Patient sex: F
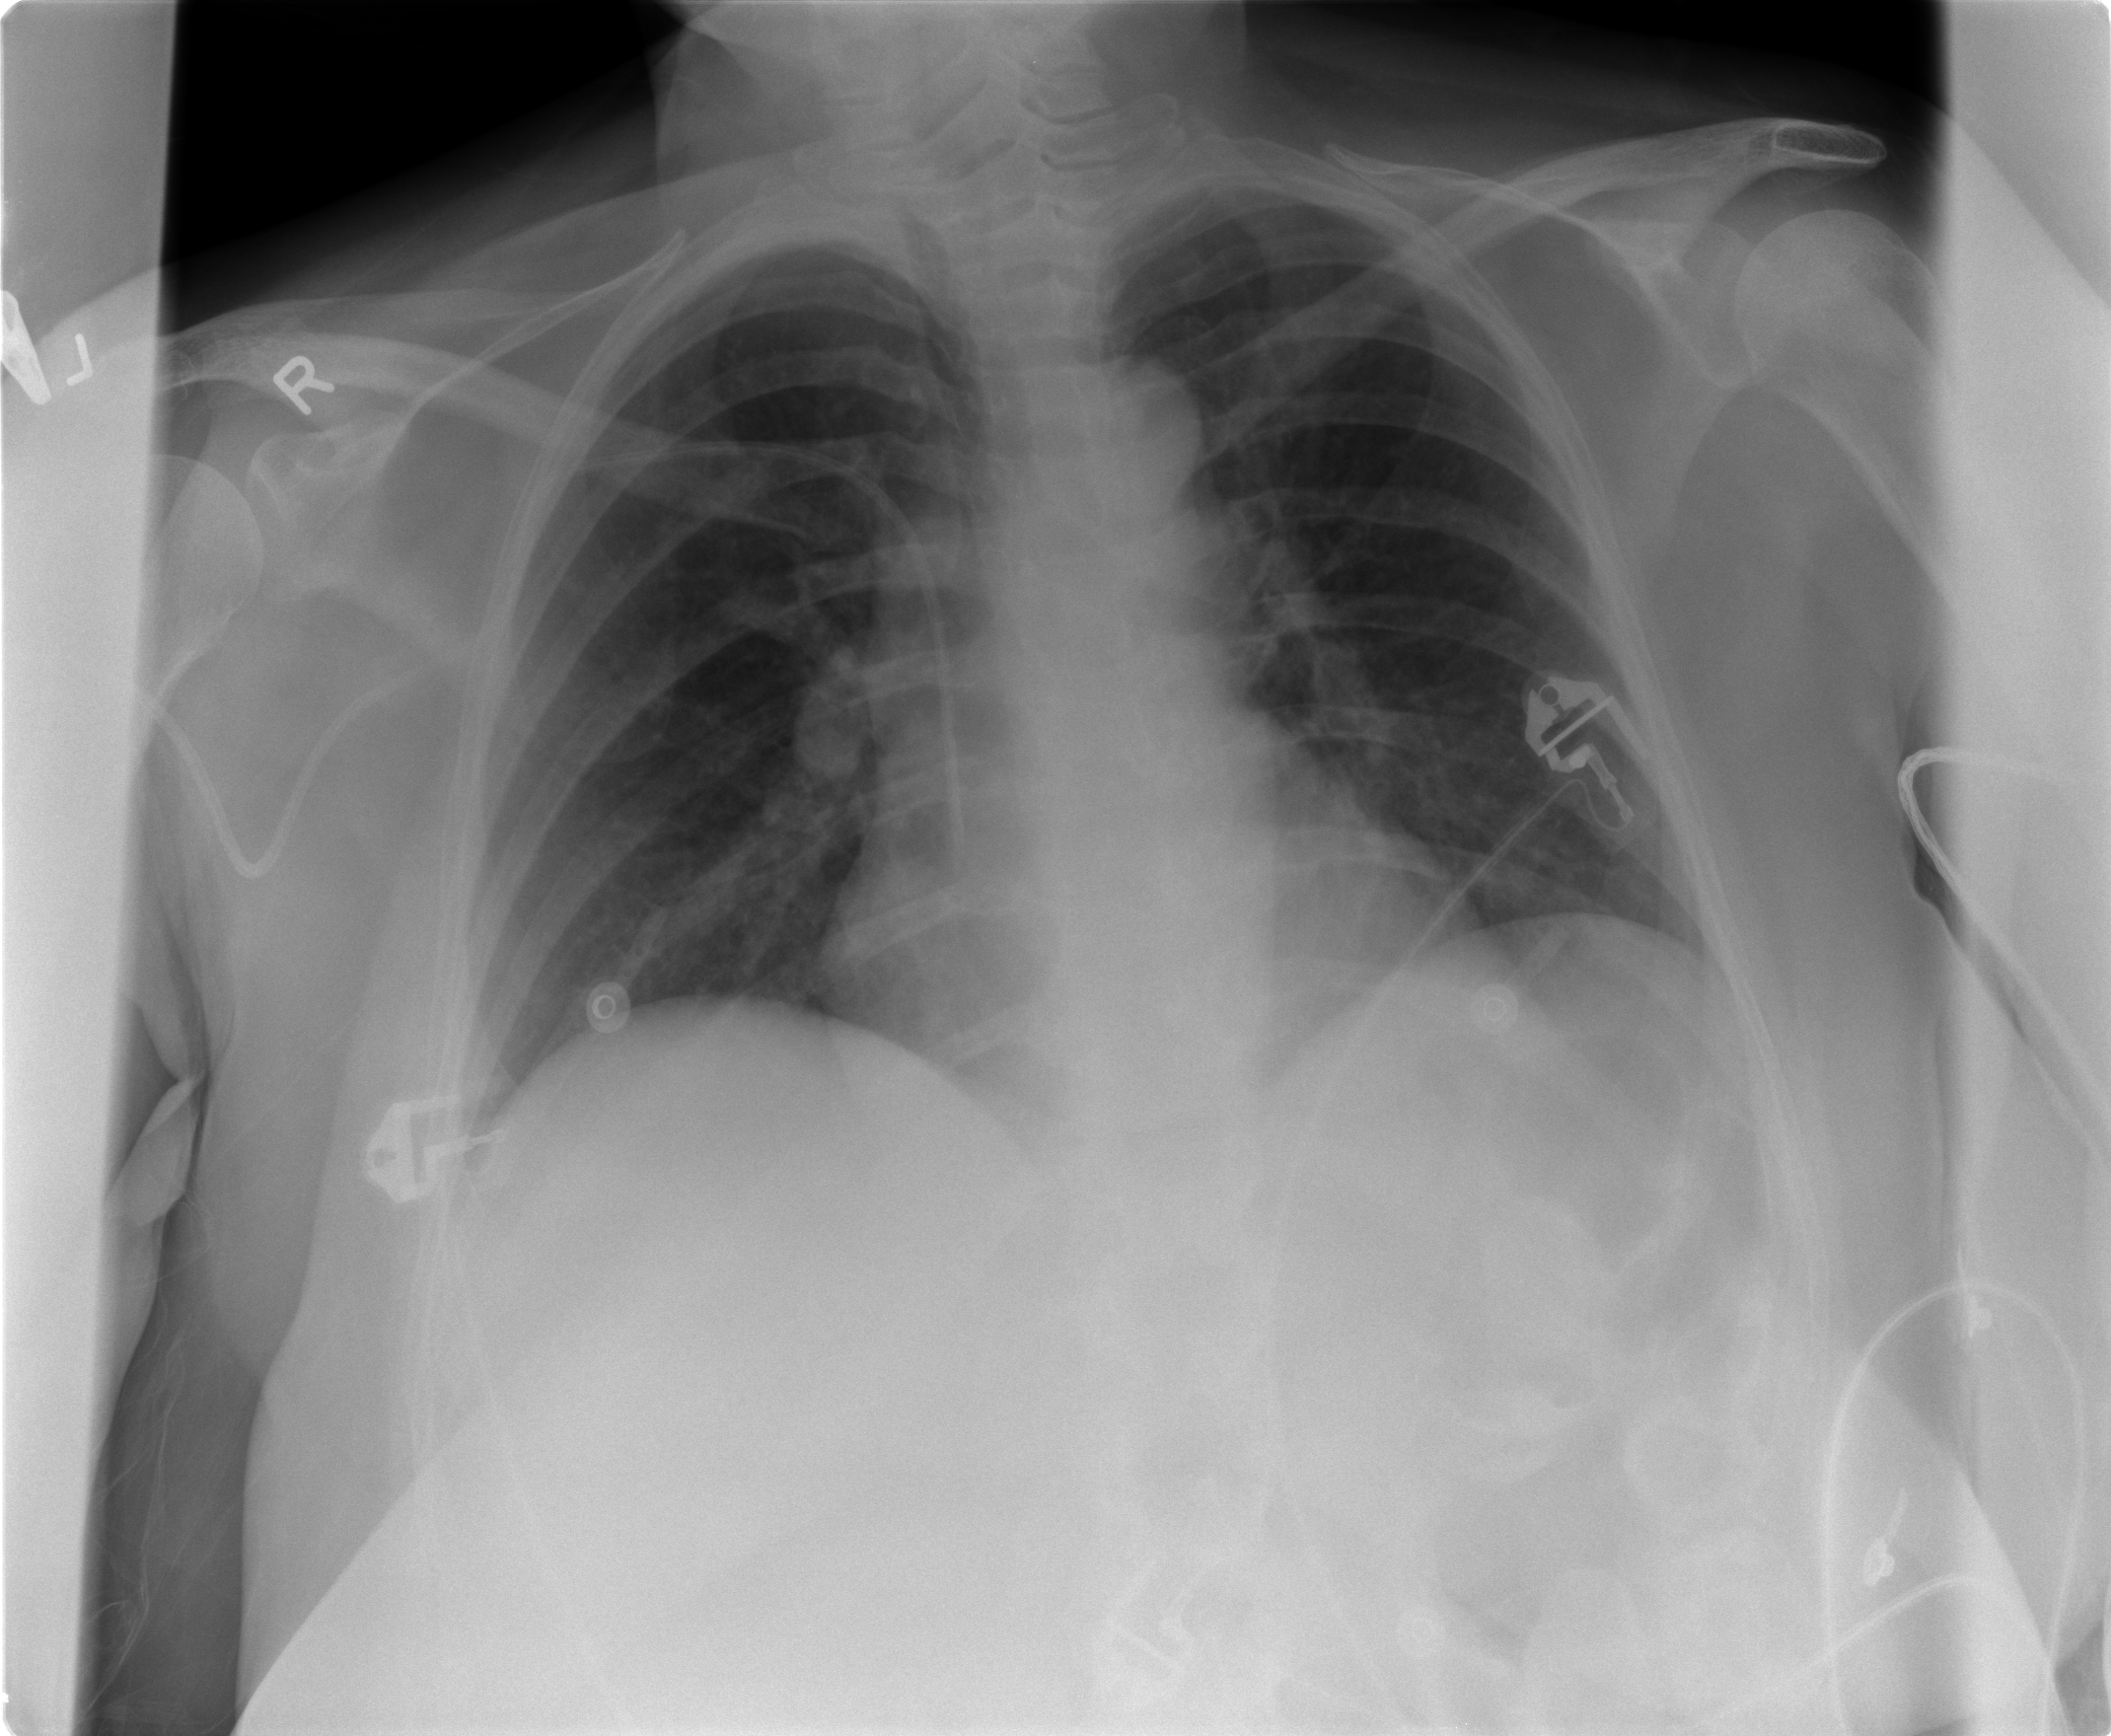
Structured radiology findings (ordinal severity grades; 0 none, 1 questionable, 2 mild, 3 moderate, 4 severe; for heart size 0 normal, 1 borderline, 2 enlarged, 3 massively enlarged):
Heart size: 0
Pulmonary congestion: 0
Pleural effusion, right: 1
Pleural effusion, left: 0
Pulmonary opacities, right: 0
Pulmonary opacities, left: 0
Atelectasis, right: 0
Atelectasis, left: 0